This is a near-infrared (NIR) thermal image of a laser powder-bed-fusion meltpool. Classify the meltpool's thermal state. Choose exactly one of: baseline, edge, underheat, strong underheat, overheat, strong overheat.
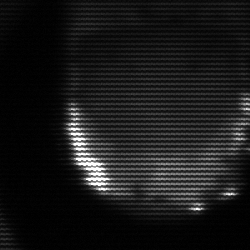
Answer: edge